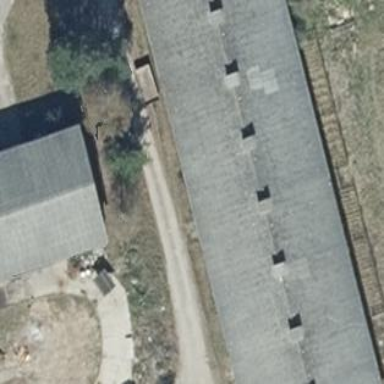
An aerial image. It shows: Gabled building with grey roof. The roof orientation is along the building.